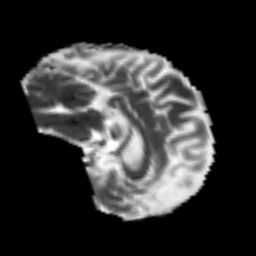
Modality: MD
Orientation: sagittal
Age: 49
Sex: female
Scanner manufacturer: siemens
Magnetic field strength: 3 T
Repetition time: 4.987 s
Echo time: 0.0792 s